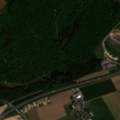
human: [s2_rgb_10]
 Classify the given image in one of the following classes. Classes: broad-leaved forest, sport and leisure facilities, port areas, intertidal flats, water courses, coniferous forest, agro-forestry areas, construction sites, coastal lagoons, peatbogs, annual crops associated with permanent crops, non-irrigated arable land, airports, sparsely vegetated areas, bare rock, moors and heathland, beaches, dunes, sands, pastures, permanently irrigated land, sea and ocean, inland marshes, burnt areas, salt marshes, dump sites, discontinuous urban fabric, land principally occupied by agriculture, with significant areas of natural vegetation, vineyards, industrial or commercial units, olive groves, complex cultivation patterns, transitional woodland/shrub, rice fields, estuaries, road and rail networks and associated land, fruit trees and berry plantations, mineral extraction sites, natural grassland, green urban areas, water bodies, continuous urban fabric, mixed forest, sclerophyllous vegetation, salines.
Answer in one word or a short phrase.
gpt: non-irrigated arable land, complex cultivation patterns, broad-leaved forest